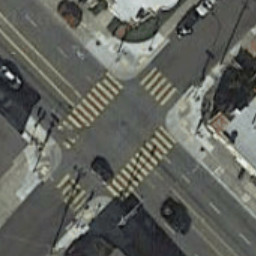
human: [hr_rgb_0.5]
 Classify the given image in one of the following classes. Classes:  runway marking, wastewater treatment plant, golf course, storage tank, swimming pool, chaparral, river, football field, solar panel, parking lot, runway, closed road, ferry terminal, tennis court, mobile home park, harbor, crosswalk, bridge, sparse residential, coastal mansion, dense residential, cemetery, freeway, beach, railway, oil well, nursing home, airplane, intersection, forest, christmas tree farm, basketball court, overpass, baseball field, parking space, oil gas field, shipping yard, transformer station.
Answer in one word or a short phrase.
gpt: crosswalk